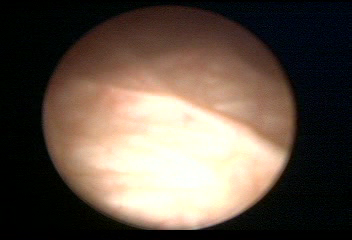
Modality: WLC
Class: Normal mucosa
Bladder cancer association: No